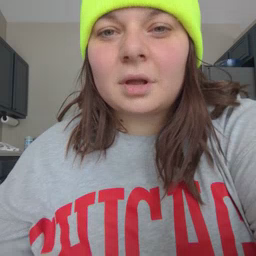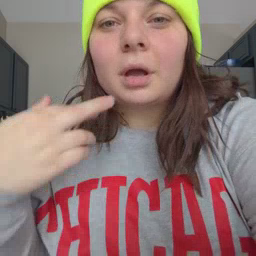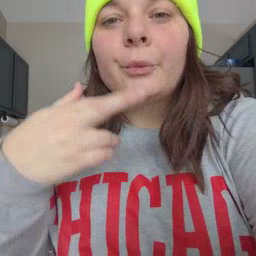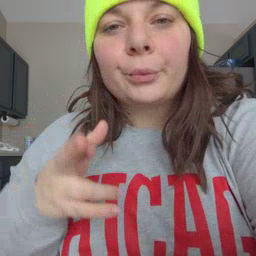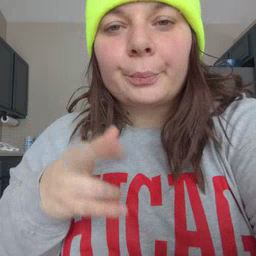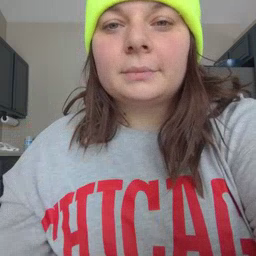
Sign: room